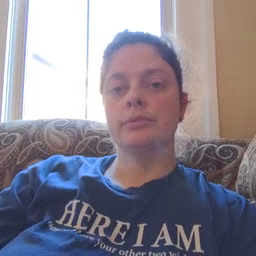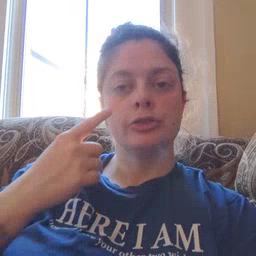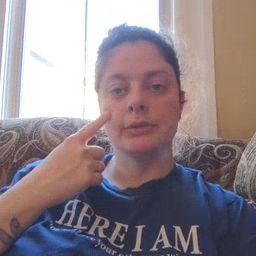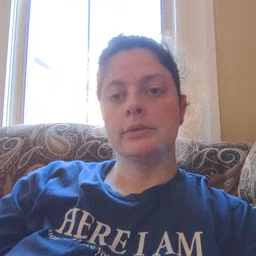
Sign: cheek